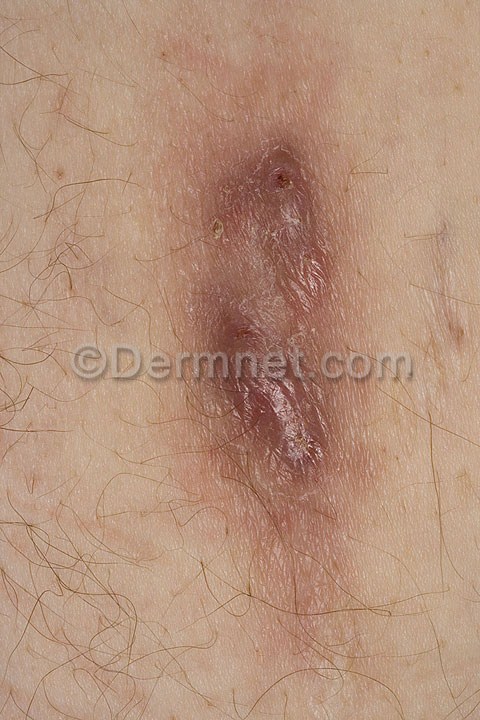
Disease: Cellulitis Impetigo and other Bacterial Infections